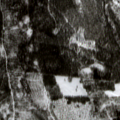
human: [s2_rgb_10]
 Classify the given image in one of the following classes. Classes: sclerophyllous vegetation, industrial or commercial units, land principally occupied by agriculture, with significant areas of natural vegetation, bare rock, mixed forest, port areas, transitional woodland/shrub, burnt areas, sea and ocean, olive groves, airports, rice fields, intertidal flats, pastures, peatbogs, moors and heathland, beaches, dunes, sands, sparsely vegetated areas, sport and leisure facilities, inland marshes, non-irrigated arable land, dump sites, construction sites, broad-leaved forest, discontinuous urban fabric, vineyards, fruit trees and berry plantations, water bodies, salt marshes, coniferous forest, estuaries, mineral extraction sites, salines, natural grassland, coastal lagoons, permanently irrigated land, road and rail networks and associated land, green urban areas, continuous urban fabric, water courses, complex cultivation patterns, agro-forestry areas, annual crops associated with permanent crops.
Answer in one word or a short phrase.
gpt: coniferous forest, mixed forest